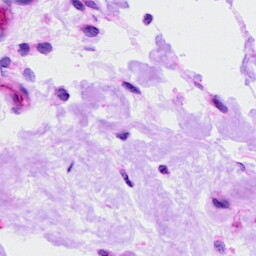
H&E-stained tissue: Ovarian